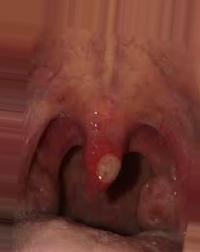
Condition: Mouth Ulcer